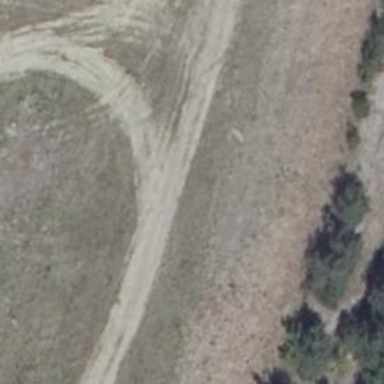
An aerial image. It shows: Dirt track with grade 4 tracktype.